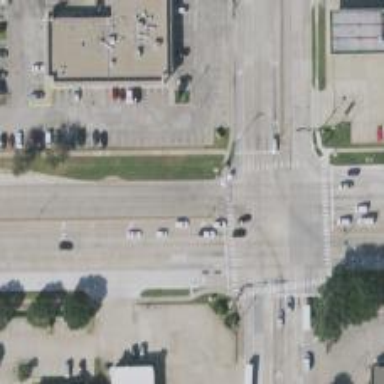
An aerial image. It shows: Secondary road with separate sidewalks.